Field crop: tomato
Growth stage: 2
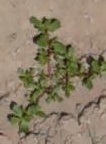
Species: portulaca